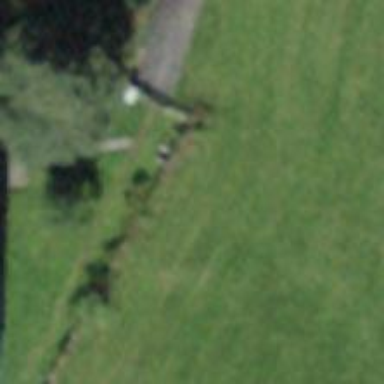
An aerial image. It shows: Dry stone wall barrier.